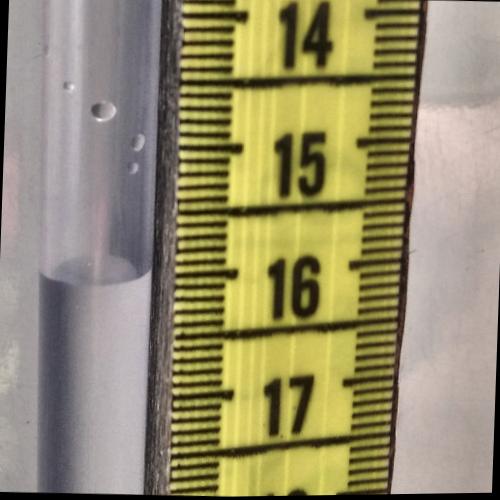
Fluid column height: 16.0 cm